Question: I have deployed the code in MVC Dot Net core project that was developed Through Razor and C# with MVC opened that in Visual studio 2017 Community. - Once I opened the solution of the "Advaxis.Norm.sln" file I got solution explorer in right side first I have rebuild the Solution and run the solution but it's showing error refer the image.

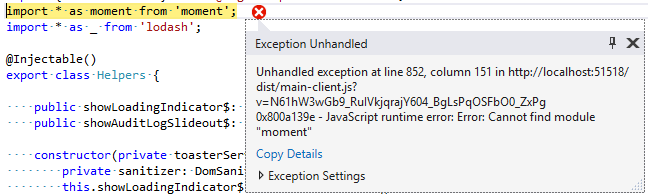
Answer: You are missing an angular package.
Open the package nuget manager (right click on your project > "Manage nuget package") and install "Moment.js" package on your project.
Package link : <URL>